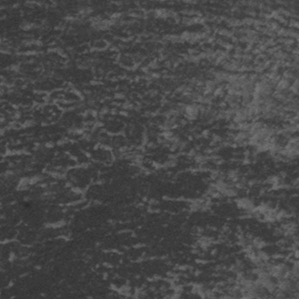
Label: frost